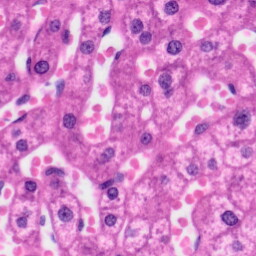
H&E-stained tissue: Liver